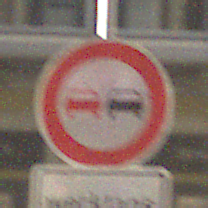
Verkehrszeichen: Ueberholverbot
Zusatzzeichen unten: ZeitangabenMitBeschraenkungAufWochentage1
Umgebung: Outdoor, Urban
Tageszeit: MorningAfternoon
Wetter: PartlyCloudy
Licht: Natural
Jahreszeit: NotSpecified
Kontrast: HighContrast